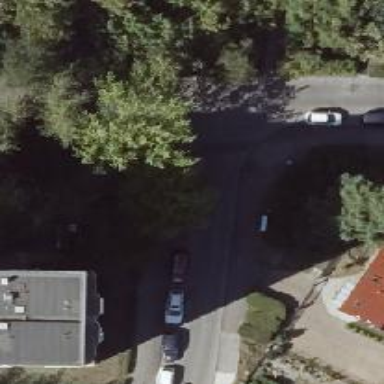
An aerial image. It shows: Unmarked crossing on the road.